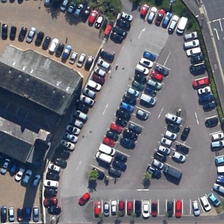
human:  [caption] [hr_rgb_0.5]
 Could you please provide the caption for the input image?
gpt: many cars are in a parking lot with a building and some green trees .

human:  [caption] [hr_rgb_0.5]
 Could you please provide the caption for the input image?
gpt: many cars are in a parking lot with a building and some green trees .

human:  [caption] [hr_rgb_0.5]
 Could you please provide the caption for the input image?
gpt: many cars are in a parking lot with a building and some green trees .

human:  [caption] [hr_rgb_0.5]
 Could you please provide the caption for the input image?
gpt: many cars are in a parking lot with a building and some green trees .

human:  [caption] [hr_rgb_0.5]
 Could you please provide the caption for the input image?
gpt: many cars are in a parking lot with a building and some green trees .